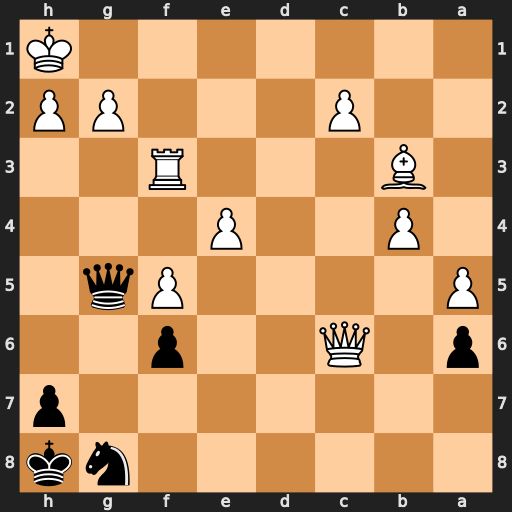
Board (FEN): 6nk/7p/p1Q2p2/P4Pq1/1P2P3/1B3R2/2P3PP/7K
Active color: b
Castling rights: -
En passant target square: -
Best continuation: Qc1+ Rf1 Qxf1#